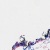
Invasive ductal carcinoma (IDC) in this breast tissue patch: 0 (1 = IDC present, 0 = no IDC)